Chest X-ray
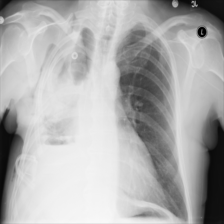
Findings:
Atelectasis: negative
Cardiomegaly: negative
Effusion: negative
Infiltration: negative
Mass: negative
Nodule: negative
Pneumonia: negative
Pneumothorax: negative
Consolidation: negative
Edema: negative
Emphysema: positive
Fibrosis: negative
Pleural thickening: negative
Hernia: negative